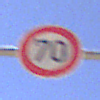
Verkehrszeichen: Geschwindigkeit70
Umgebung: Outdoor, Nature
Tageszeit: Midday
Wetter: Clear
Licht: Natural
Jahreszeit: NotSpecified
Kontrast: HighContrast